Question: Hi I am using custom rating bar with custom images. I need to provide space between stars. When I increase minimum height and maximum height, star image remains same.
'''
<RelativeLayout
android:id="@+id/RelativeLayout01"
android:layout_width="match_parent"
android:layout_height="wrap_content"
android:layout_margin="10dp"
android:padding="5dp">
<TextView
android:id="@+id/allreviews"
android:layout_width="wrap_content"
android:layout_height="wrap_content"
android:layout_alignParentLeft="true"
android:text="Rating"
android:layout_marginLeft="8dp"
android:textSize="14sp" />
<RatingBar
android:id="@+id/reviewallrating"
style="@style/customRatingBar"
android:layout_width="wrap_content"
android:layout_height="wrap_content"
android:layout_marginLeft="10dp"
android:layout_marginTop="3dp"
android:layout_toRightOf="@+id/allreviews"
android:isIndicator="false"
android:numStars="5"
android:stepSize="0.1" />
</RelativeLayout>
'''
styles:
@drawable/star_rating_bar_full
12dip
12dip
'''
star_rating_bar_full.xml:
<?xml version="1.0" encoding="utf-8"?>
<layer-list xmlns:android="http://schemas.android.com/apk/res/android">
<item android:id="@+android:id/background"
android:drawable="@drawable/star_ratingbar_full_empty" />
<!-- <item android:id="@+android:id/secondaryProgress"
android:drawable="@drawable/star_ratingbar_full_empty" /> -->
<item android:id="@+android:id/progress"
android:drawable="@drawable/star_ratingbar_full_filled" />
</layer-list>
star_ratingbar_full_empty:
<?xml version="1.0" encoding="utf-8"?>
<!-- This is the rating bar drawable that is used to
show a filled cookie. -->
<selector
xmlns:android="http://schemas.android.com/apk/res/android">
<item android:state_pressed="true"
android:state_window_focused="true"
android:drawable="@drawable/star_gray" />
<item android:state_focused="true"
android:state_window_focused="true"
android:drawable="@drawable/star_gray" />
<item android:state_selected="true"
android:state_window_focused="true"
android:drawable="@drawable/star_gray"/>
<item android:drawable="@drawable/star_gray" />
</selector>
star_ratingbar_fullfilled.xml:
'''
'''
<item android:state_pressed="true"
android:state_window_focused="true"
android:drawable="@drawable/yellow_star" />
<item android:state_focused="true"
android:state_window_focused="true"
android:drawable="@drawable/yellow_star" />
<item android:state_selected="true"
android:state_window_focused="true"
android:drawable="@drawable/yellow_star" />
<item android:drawable="@drawable/yellow_star" />
'''
I used style="?android:attr/ratingBarStyle" in styles but still output remains same.

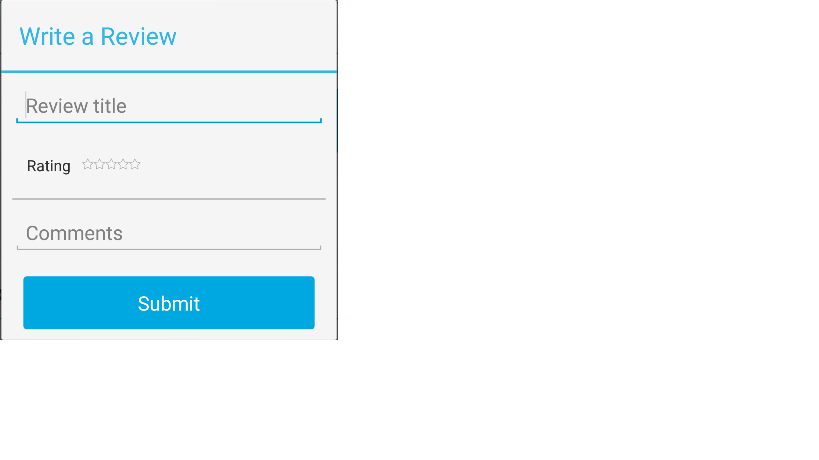
Answer: You could simply add some empty space to the left and right sides of your PNGs.
That is, increase the width of the grey and yellow PNGs in GIMP (or whatever graphic editor program you use).
Just the canvas, without stretching the star icon.